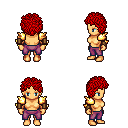
a pixel art fantasy rpg character, female body template, human, tanned skin, gold arm armor, magenta pants, red curly afro hairstyle, leather bracers, four views (front, back, left, right), 2x2 character sprite sheet, small pixel art, hard edges, no anti-aliasing